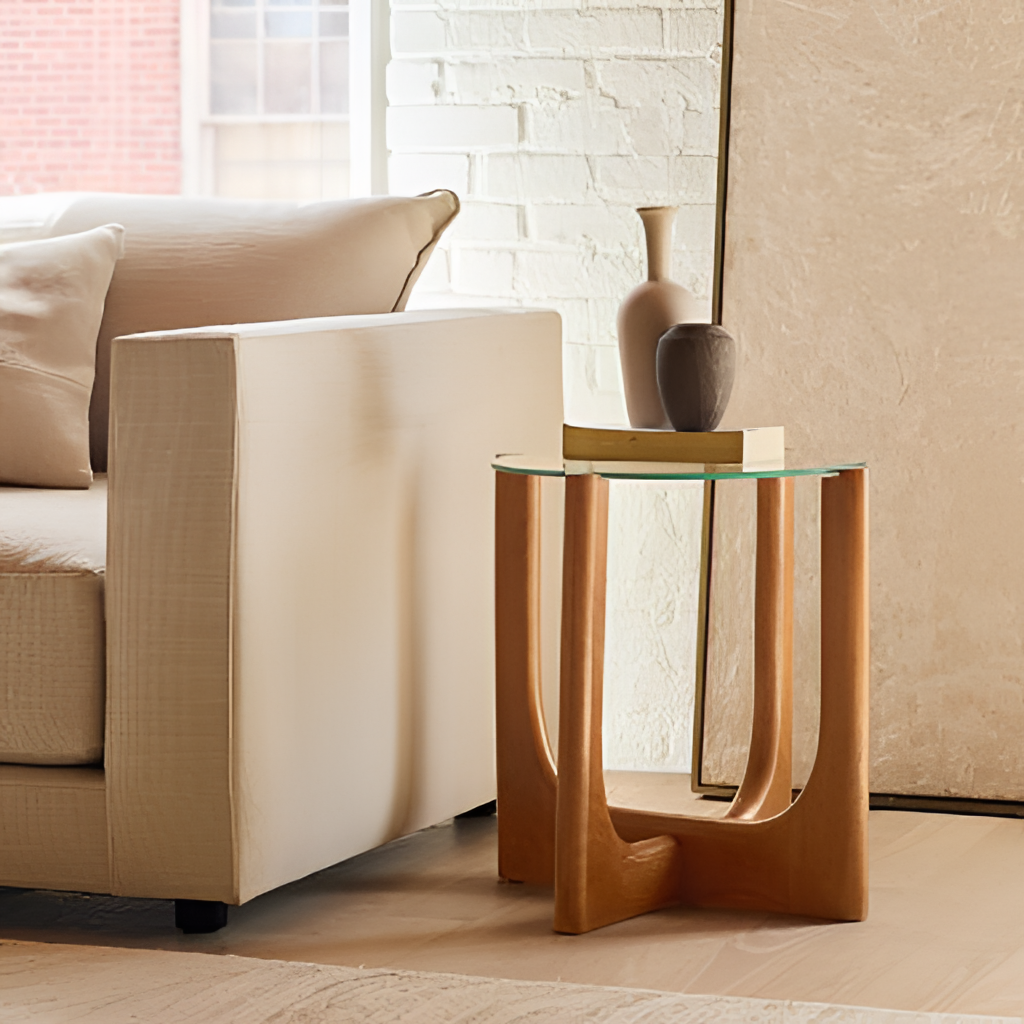
beige fabric sofa, living room, modern, beige brick wallpaper, with solid pattern, beige wood flooring, with plank pattern